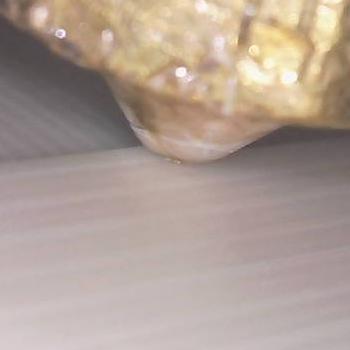
Flow rate: 84%